Question: Markup:
'''
<ul class="navigation">
<li class="selected">
<img src="Images/thumb1selected.png" />
<p><a>Image 1</a></p>
</li>
<li>
<img src="Images/thumb2.png" />
<p><a>Image 2</a></p>
</li>
<li>
<img src="Images/thumb3.png" />
<p><a>Image 3</a></p>
</li>
</ul>
'''
CSS:
'''
.navigation
{
list-style-type: none;
height: 140px;
width: 100%;
}
.navigation li
{
float: left;
cursor: pointer;
position:relative;
height: 140px;
width: 120px;
}
.navigation li>img
{
display: block;
position: absolute;
bottom: 0;
}
.navigation li>p
{
padding-left: 25px;
}
'''
And this is the result.

The images are correctly bottom aligned. But I want the text to come below the image instead of above the image. How shall I change the CSS to achieve this?
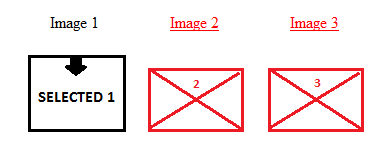
Answer: Without changing the html you could do this:
'''
.navigation
{
list-style-type: none;
height: 140px;
width: 100%;
}
.navigation li
{
float: left;
cursor: pointer;
position:relative;
height: 140px;
width: 120px;
}
.navigation li>img
{
display: block;
position: absolute;
bottom: 30px;
}
.navigation li>p
{
padding-left: 25px;
position: absolute;
bottom: 0px;
}
'''
This won't re-size well if the text is long though.
If you can/are willing to change the html, I would lay it out more like this:
'''
<ul class="navigation">
<li class="selected">
<div class="imageContainer">
<img src="Images/thumb1selected.png" />
</div>
<p><a>Image 1</a></p>
</li>
<li>
<div class="imageContainer">
<img src="Images/thumb2.png" />
</div>
<p><a>Image 2</a></p>
</li>
<li>
<div class="imageContainer">
<img src="Images/thumb3.png" />
</div>
<p><a>Image 3</a></p>
</li>
</ul>
'''
With CSS along the lines of:
'''
.navigation
{
list-style-type: none;
height: 140px;
width: 100%;
}
.navigation li
{
float: left;
cursor: pointer;
width: 120px;
}
.navigation .imageContainer
{
height: 140px;
width: 120px;
position:relative;
float: left;
}
.navigation li>img
{
display: block;
position: absolute;
bottom: 0;
}
.navigation li>p
{
padding-left: 25px;
clear: left;
}
'''